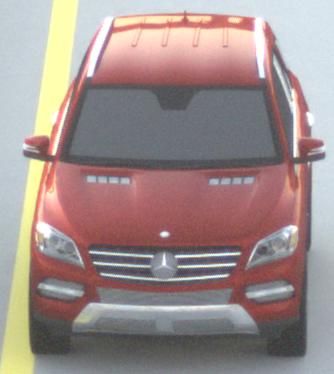
Make: Mercedes-Benz
Model: ML 350
Detailed model: M-Class (166)
Model produced from: 2011/11
Model produced until: 2014/10
Doors: 5
Color: red
Road condition: dry road
Daytime: sunrise or sunset
Contrast: low contrast